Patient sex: M
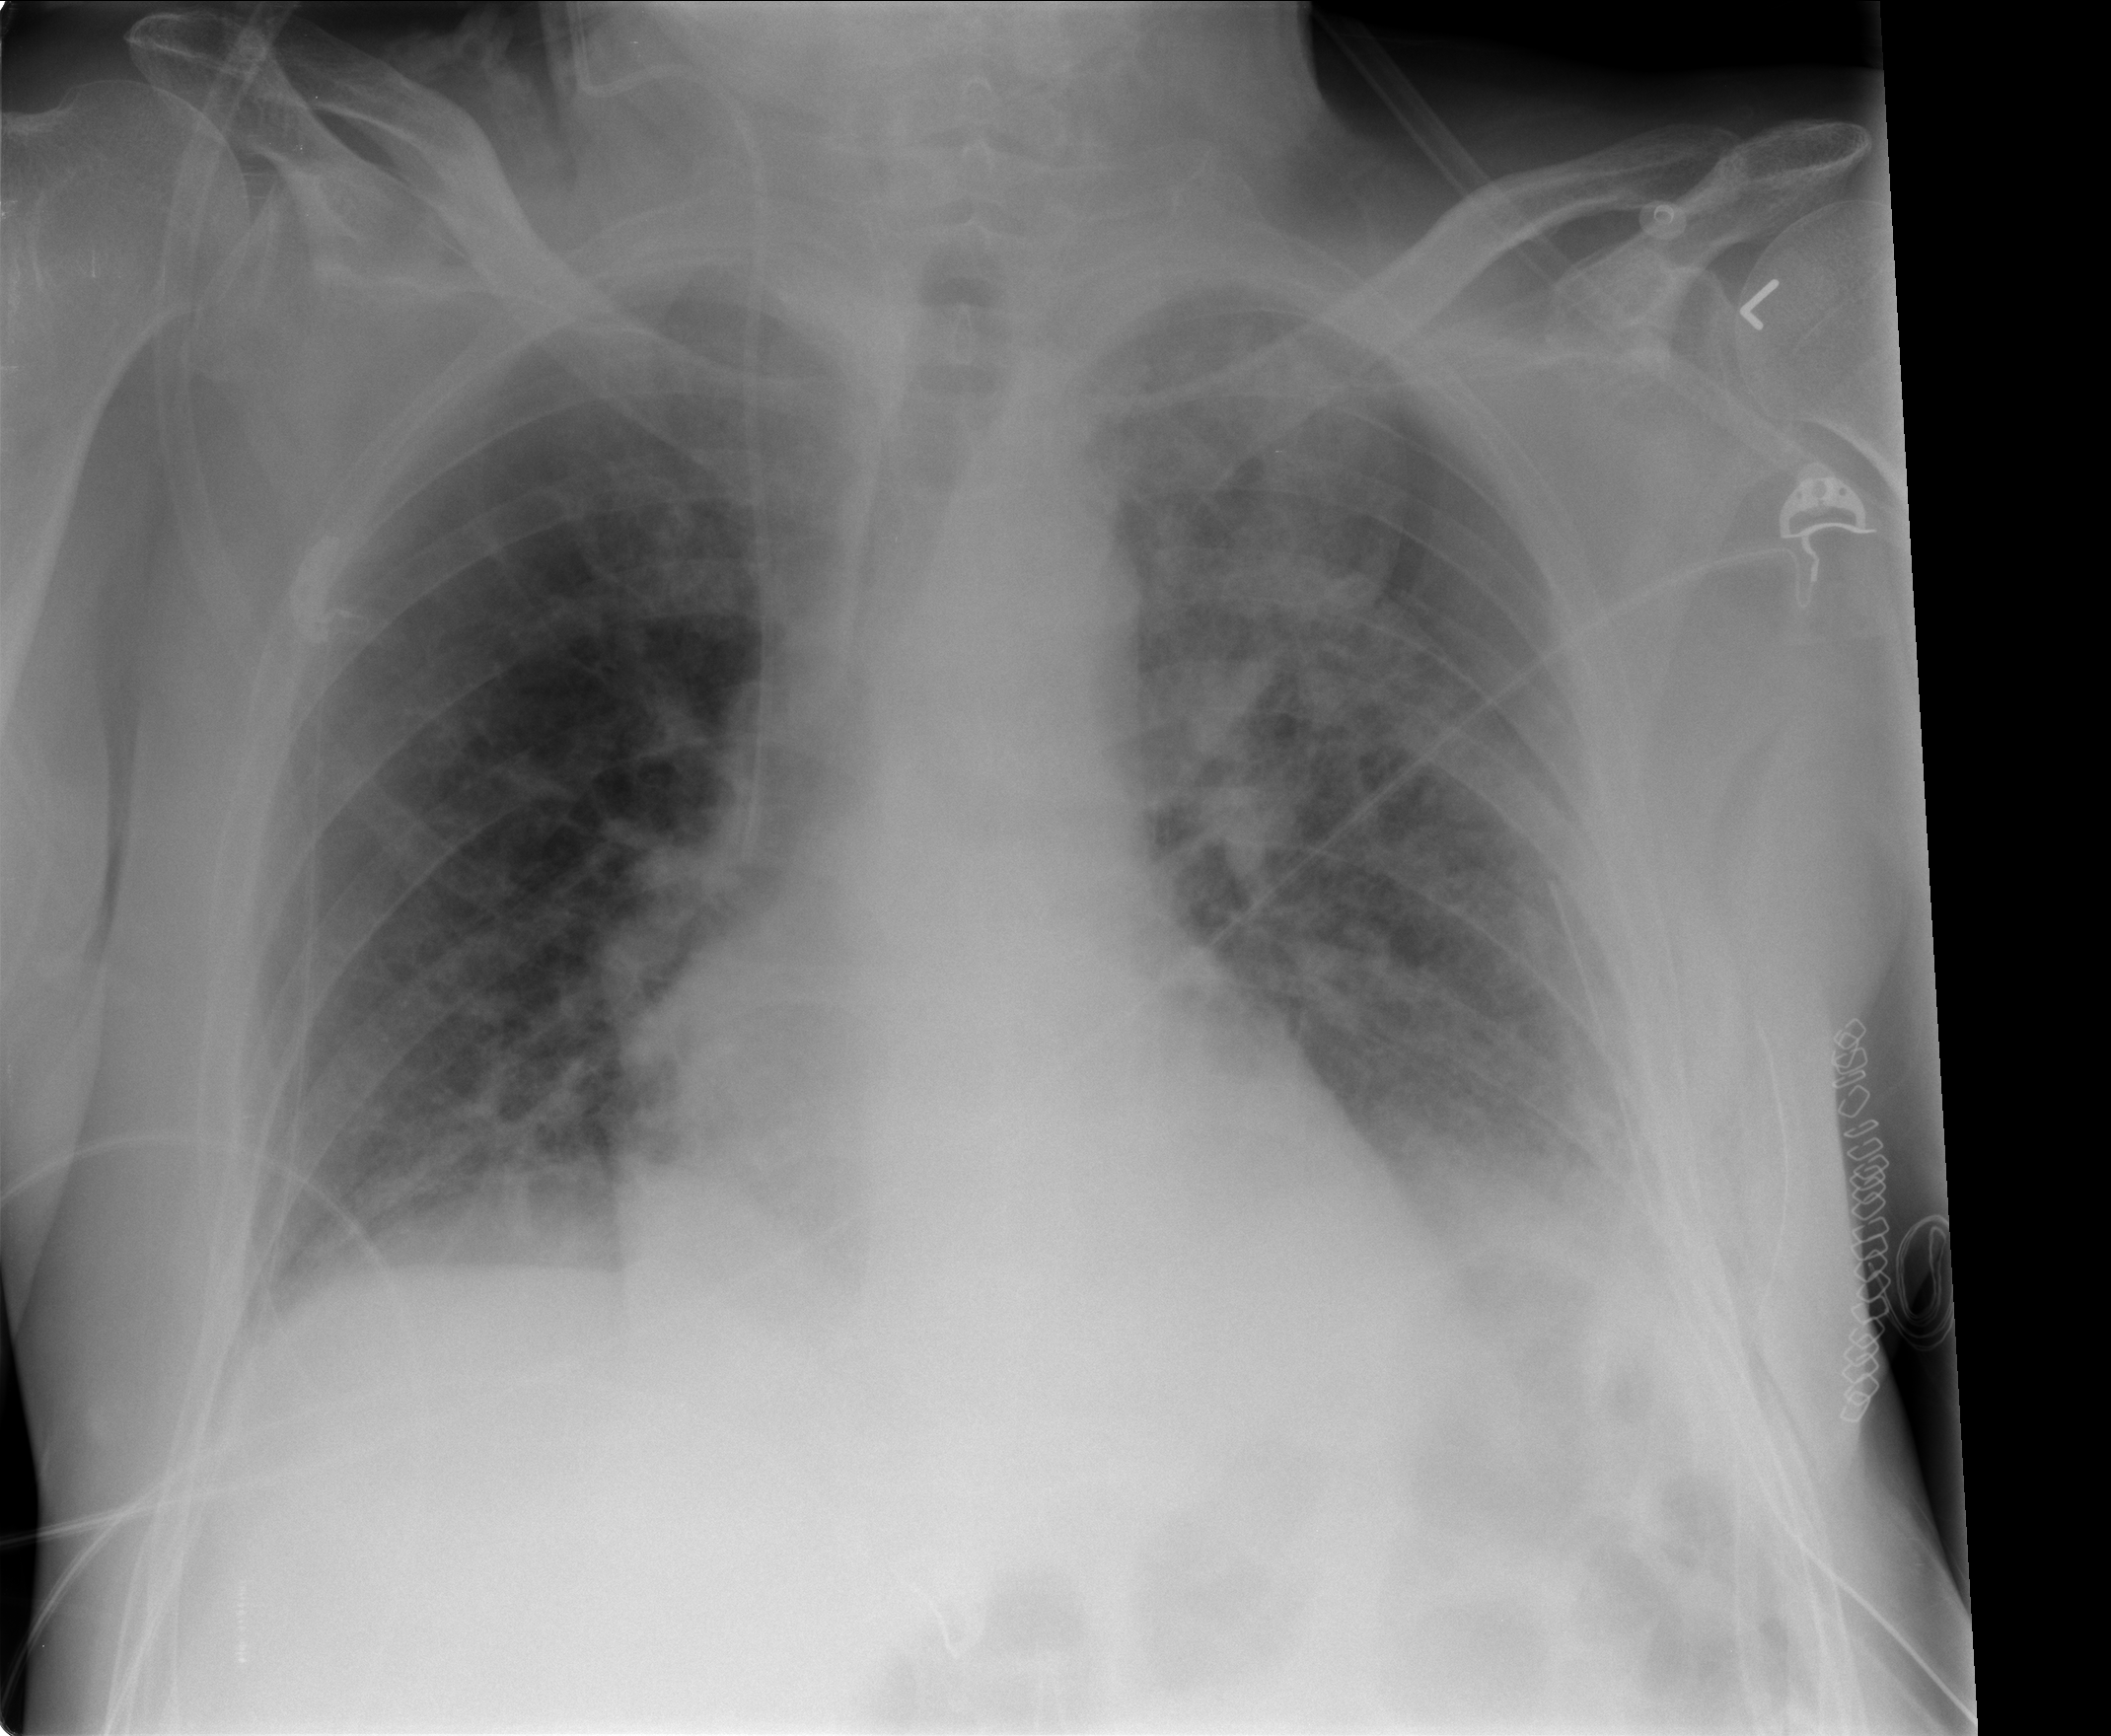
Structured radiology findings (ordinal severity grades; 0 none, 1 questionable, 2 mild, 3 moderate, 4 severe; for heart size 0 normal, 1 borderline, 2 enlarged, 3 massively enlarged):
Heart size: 1
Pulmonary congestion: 2
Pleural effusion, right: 2
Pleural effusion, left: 2
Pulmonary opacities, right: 2
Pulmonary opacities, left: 3
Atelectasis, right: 2
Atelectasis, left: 3